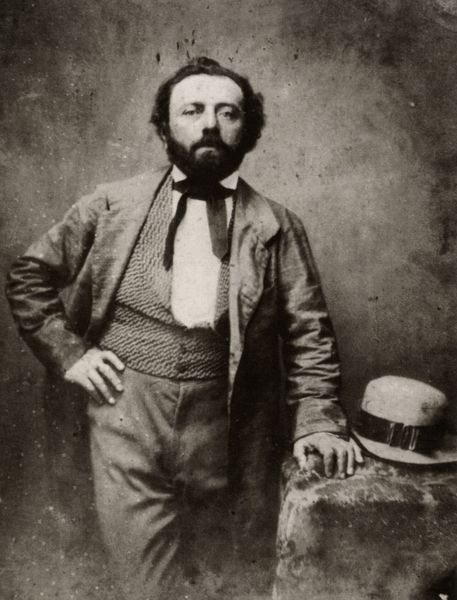
Titel: Portrait des Schriftstellers Bertold Auerbach (1812-1882)
Künstler: Deutscher Photograph
Standort: Köln
Institution: Agfa Photo-Historama
Schlagwörter: hand, mann, weiß, braun, elegant, finger, frisur, grau, haar, hell, hintergrund, hut, mund, nase, schwarz, stirn, stützen, tisch, blick, muster, schleife, alt, anzug, bart, hemd, hose, jacke, jung, wand, arm, augen, band, falten, gesicht, kragen, stehen, stein, vollbart, bild, bildnis, herr, hände, portrait, porträt, tischdecke, tischtuch, haare, mantel, pose, decke, frontal, taille, krawatte, hutband, atelier, bauch, aufstützen, knöpfe, fliege, gehrock, jackett, weste, krempe, betrachter, foto, fotografie, photographie, melone, stolz, schwarz-weiß, autor, posieren, photo, flecken, schlips, hüfte, fotographie, karwatte, aufnahme, historisch, studio, bat, kultur, hosenschlitz, erfinder, flanell, baert, mantzel, rlecken